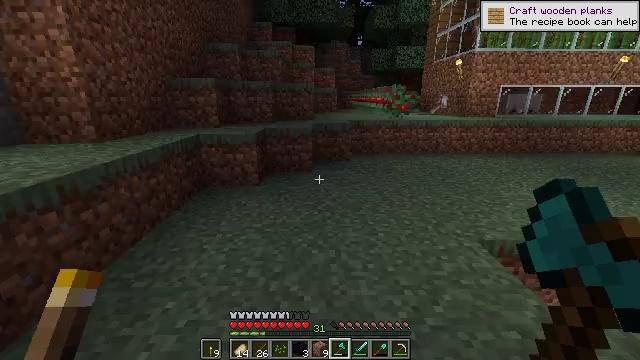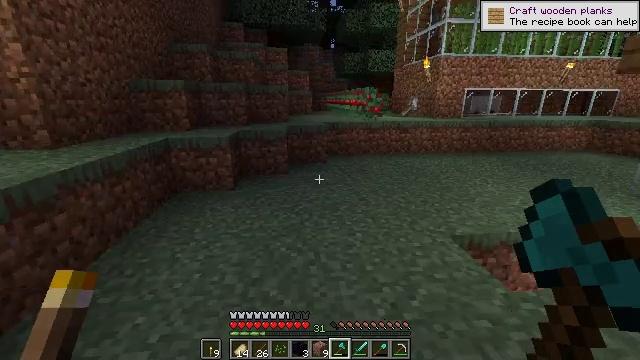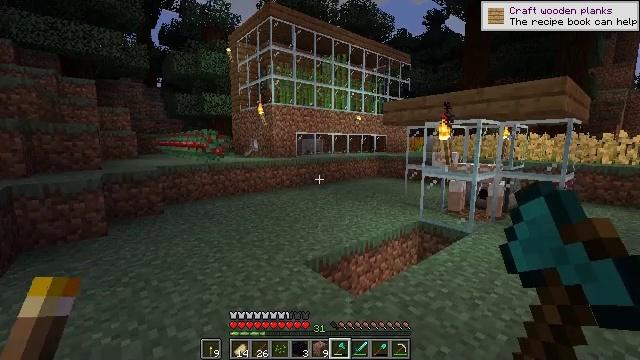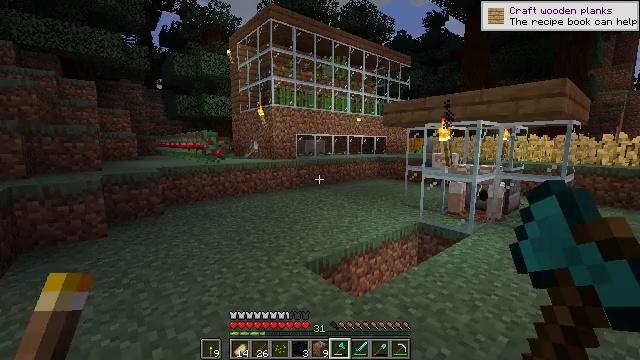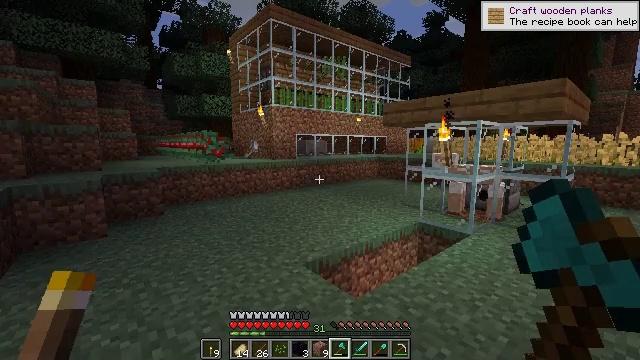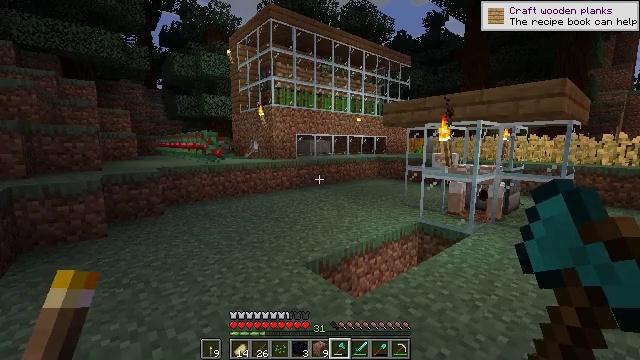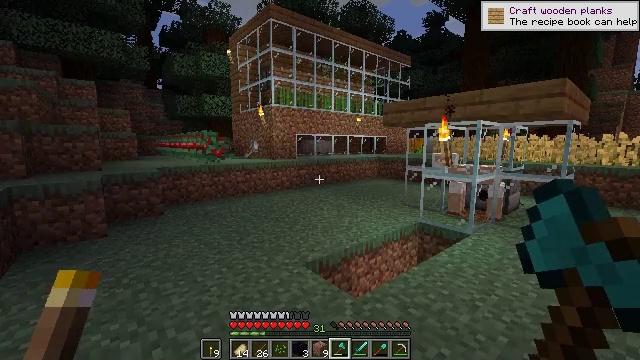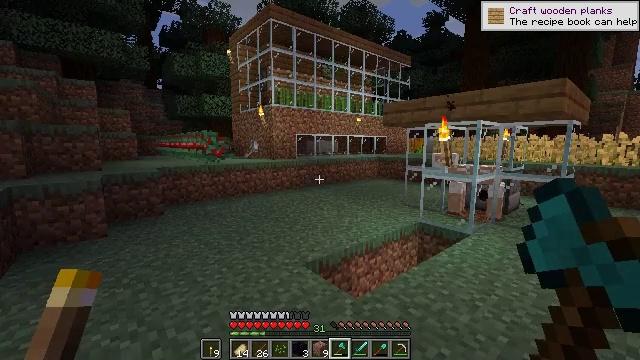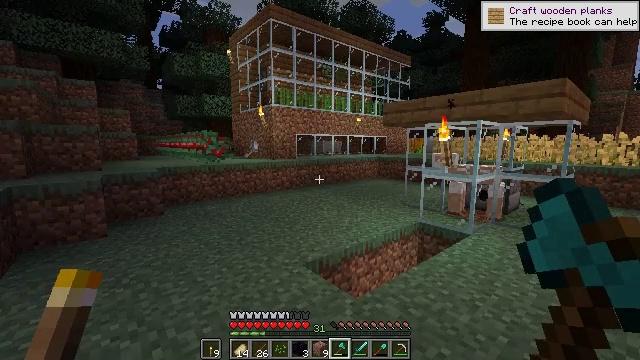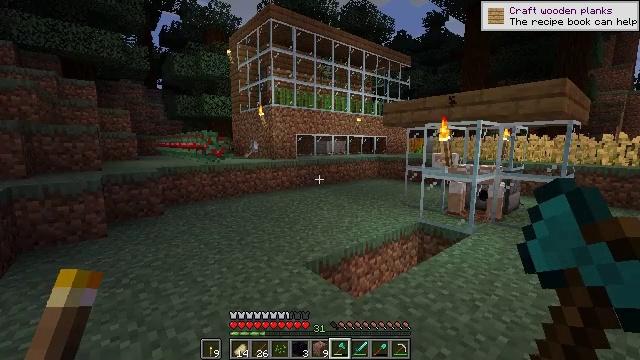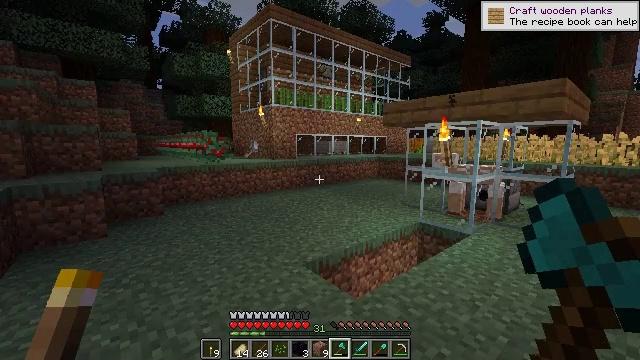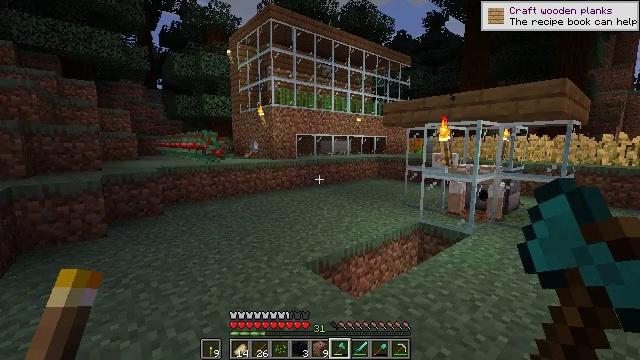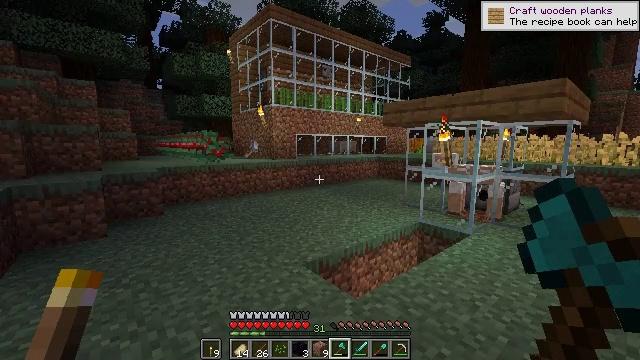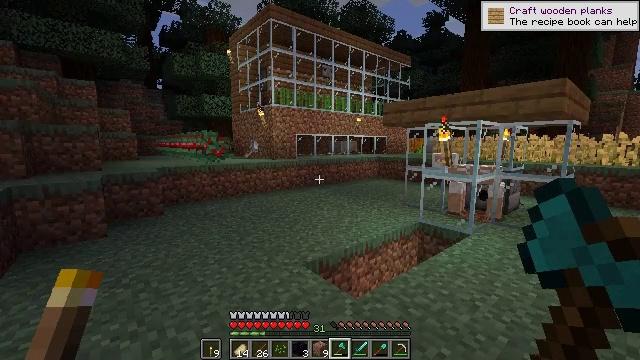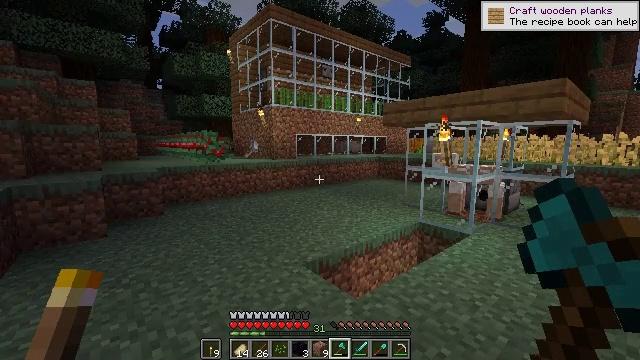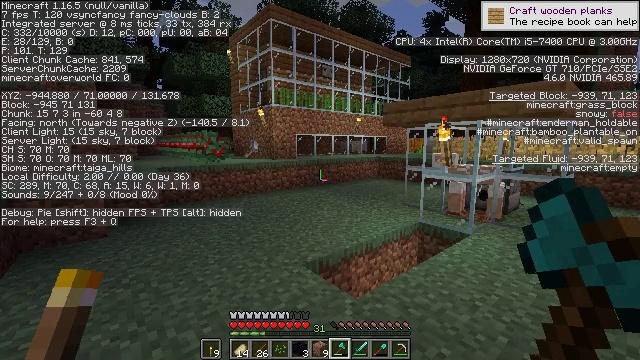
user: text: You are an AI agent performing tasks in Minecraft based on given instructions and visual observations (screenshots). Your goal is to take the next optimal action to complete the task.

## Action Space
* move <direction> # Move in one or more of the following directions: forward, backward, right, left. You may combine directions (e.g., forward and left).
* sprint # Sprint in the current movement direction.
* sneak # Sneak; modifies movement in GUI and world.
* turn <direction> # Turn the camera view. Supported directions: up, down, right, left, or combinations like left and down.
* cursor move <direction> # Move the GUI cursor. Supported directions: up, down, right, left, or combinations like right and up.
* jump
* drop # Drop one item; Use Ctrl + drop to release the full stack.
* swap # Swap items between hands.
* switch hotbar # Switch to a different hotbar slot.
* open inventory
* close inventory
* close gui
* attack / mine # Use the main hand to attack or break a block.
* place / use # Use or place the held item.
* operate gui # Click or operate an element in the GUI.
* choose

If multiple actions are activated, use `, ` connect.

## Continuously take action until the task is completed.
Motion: motion action
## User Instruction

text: Make rails on the crafting table.
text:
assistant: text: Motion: no_op
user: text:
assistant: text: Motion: turn right and up
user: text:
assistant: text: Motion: no_op
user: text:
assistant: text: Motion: no_op
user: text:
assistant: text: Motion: no_op
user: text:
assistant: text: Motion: no_op
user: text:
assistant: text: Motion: no_op
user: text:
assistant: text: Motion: no_op
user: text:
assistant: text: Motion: no_op
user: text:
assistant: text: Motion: no_op
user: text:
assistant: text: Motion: no_op
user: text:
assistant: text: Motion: no_op
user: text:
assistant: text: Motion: no_op
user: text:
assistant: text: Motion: no_op
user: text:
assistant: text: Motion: no_op
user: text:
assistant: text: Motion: no_op
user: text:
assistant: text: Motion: no_op
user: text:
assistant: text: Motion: no_op
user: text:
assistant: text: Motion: no_op
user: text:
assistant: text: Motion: no_op
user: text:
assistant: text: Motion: no_op
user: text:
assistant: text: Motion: no_op
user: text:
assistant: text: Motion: no_op
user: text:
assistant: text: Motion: no_op
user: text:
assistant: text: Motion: no_op
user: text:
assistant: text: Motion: no_op
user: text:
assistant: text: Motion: no_op
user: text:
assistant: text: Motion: no_op
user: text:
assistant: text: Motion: no_op
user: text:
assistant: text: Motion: no_op